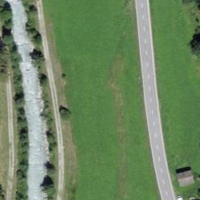
EUNIS habitat code: 26
Species observed at this site:
Hesperia comma
Pieris rapae
Sambucus racemosa
Cyaniris semiargus